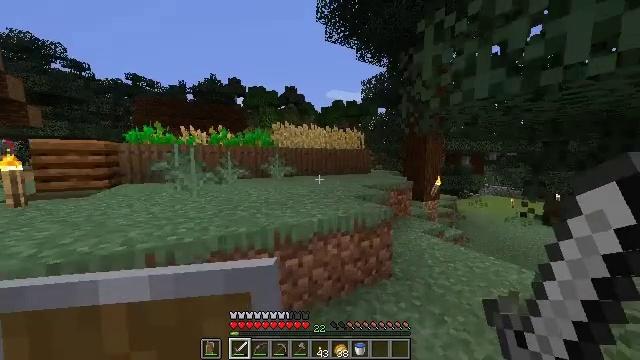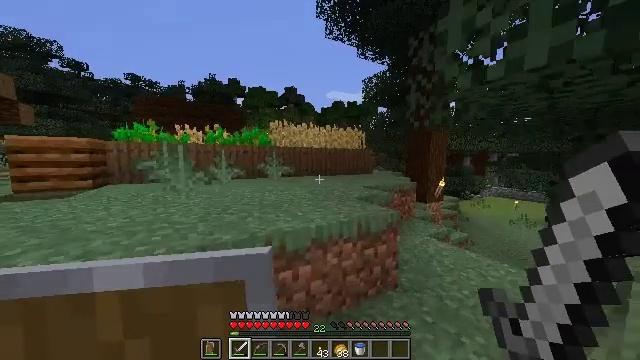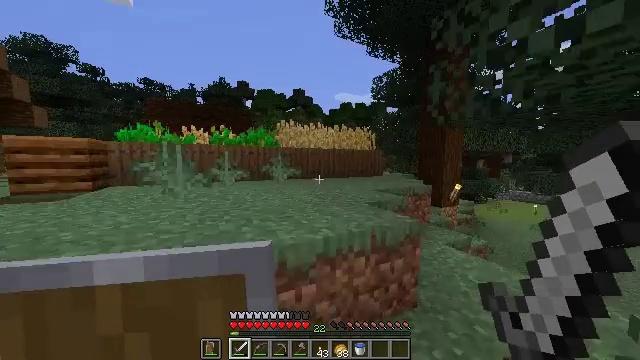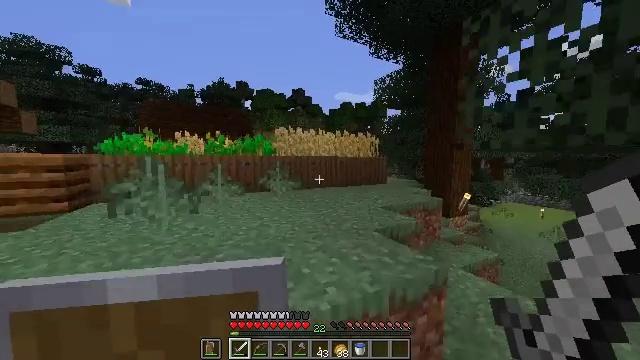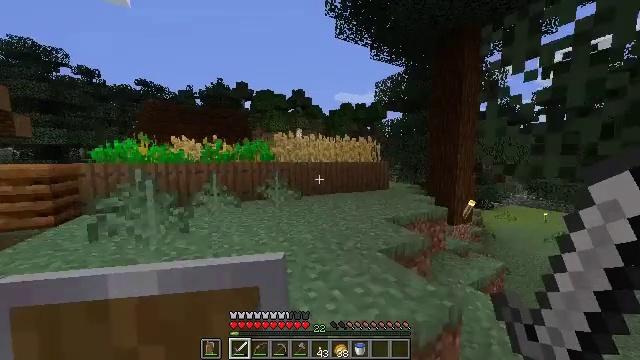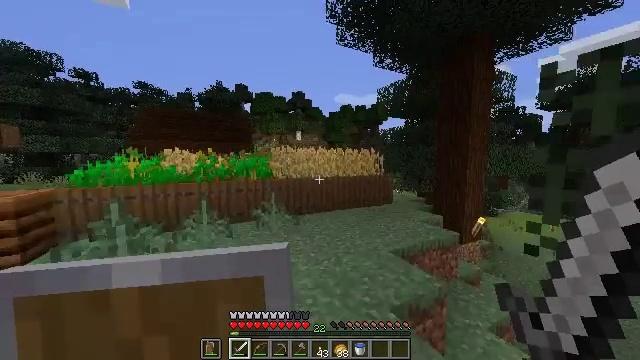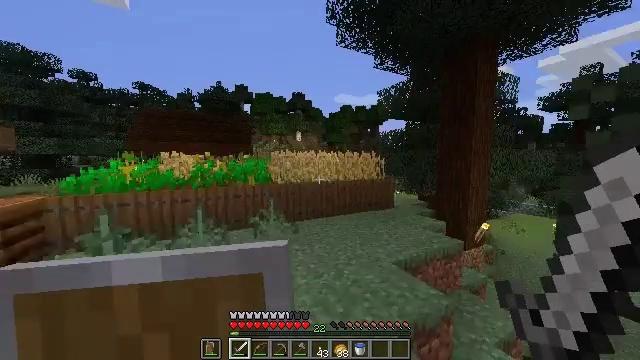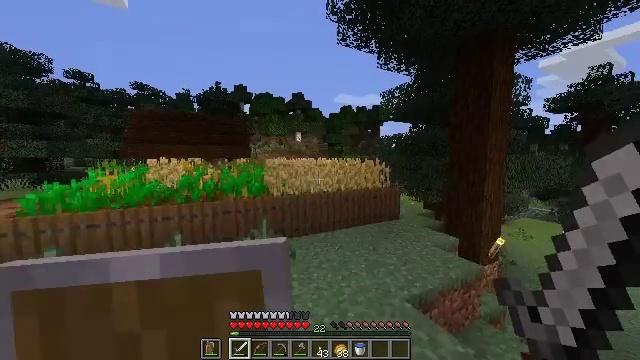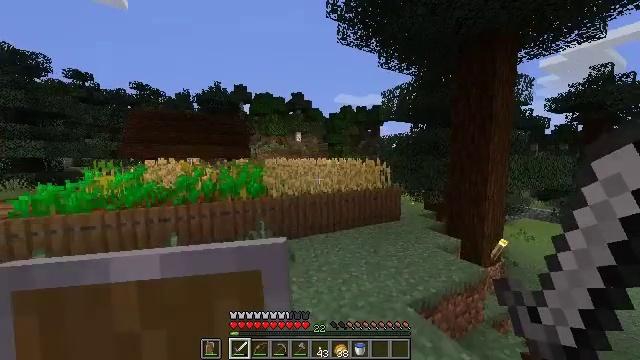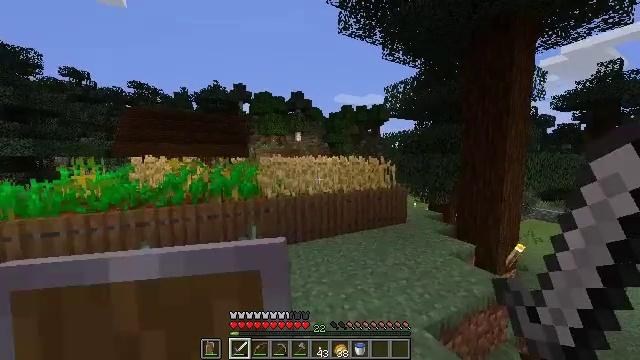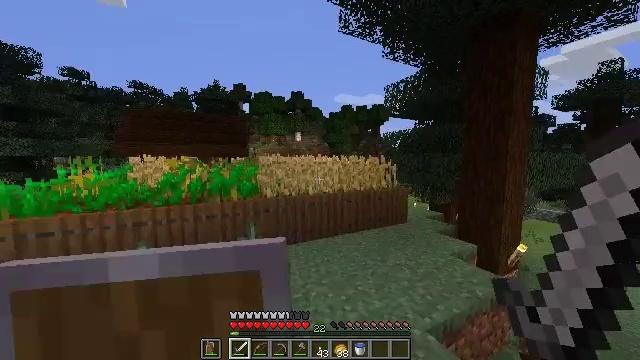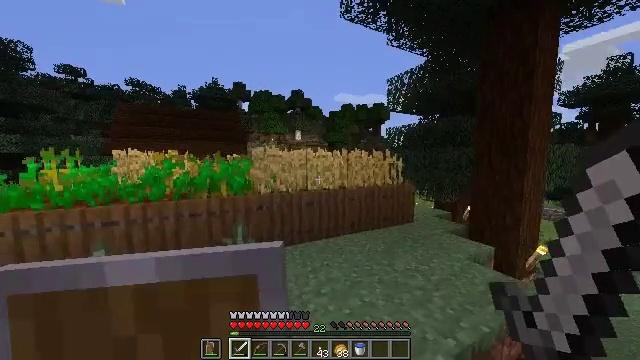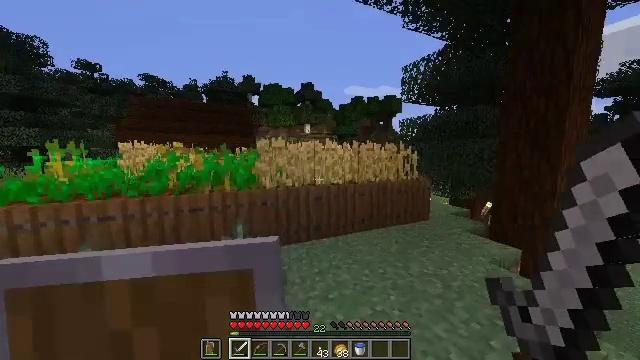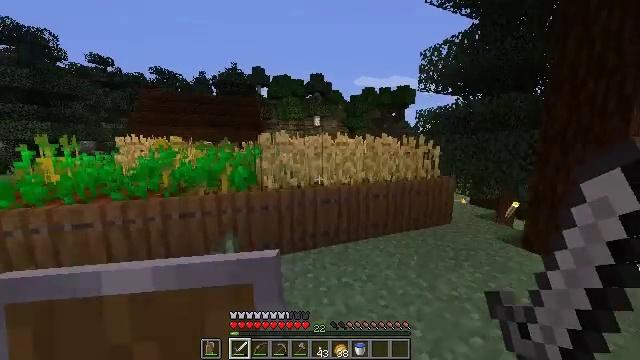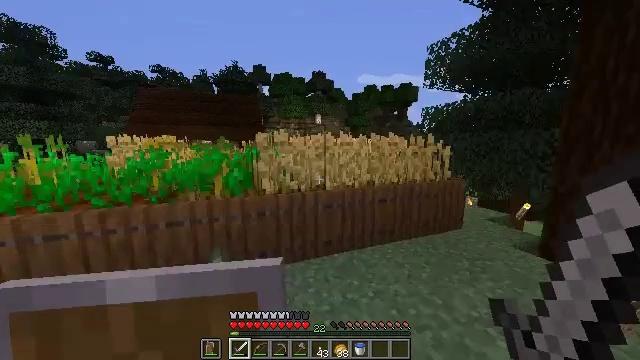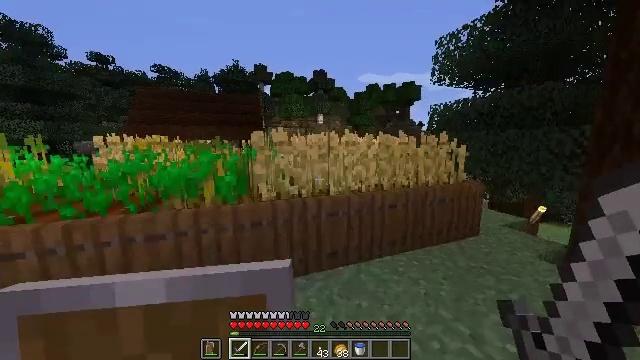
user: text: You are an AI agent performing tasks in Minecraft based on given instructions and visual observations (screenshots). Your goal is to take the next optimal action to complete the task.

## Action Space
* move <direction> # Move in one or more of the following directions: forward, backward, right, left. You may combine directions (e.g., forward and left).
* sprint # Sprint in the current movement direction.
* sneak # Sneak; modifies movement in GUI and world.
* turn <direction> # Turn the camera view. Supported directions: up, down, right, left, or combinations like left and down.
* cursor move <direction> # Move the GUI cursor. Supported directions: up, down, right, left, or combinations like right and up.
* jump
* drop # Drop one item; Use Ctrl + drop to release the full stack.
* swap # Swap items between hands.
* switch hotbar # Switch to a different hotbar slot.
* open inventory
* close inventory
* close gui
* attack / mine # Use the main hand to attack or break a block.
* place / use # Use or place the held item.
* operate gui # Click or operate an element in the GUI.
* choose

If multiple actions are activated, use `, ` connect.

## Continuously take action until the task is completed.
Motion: motion action
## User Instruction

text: Collect wheat crops.
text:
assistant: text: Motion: move forward
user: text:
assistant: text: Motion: move forward, turn left
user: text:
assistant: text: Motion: move forward, jump
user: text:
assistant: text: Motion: move forward, jump
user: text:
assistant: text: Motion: move forward, jump
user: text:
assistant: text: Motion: move forward
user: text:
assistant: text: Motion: move forward
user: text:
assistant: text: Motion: move forward
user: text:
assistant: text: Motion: move forward
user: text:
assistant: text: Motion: move forward
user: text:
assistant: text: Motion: move forward
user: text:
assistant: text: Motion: move forward, turn left and down
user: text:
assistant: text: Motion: move forward, turn left and down
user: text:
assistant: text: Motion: move forward
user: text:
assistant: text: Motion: move forward
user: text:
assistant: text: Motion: move forward
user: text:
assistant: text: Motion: move forward and move left
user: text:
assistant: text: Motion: move forward and move left
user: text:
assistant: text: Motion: move forward and move left, turn right and down
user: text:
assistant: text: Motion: move forward and move left, turn right and down
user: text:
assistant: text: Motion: move forward and move left, turn down
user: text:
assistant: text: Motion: move forward and move left, turn right and down
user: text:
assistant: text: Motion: move forward and move left, turn right
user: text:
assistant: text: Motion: no_op
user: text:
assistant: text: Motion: jump
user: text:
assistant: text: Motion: move forward and move left, turn down, jump
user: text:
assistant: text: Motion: move forward and move left, turn right and down, jump
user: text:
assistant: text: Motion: move forward and move left, turn right and down, jump
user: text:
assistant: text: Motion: turn right and down
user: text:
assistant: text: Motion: turn right and down